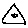
Label: triangle